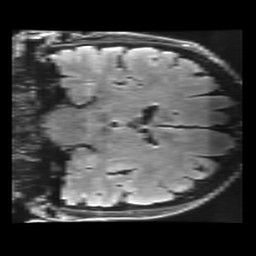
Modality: FLAIR
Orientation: coronal
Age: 66
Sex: male
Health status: healthy
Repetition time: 12 s
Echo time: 0.09782 s